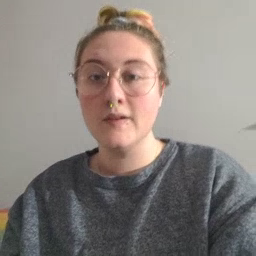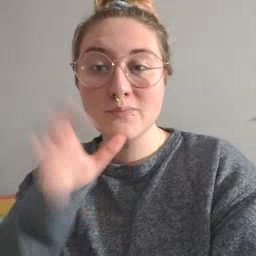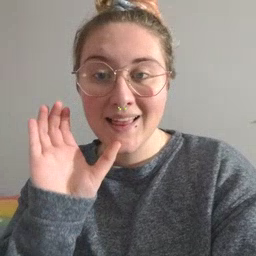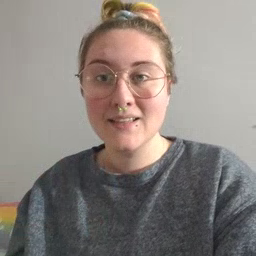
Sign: drink